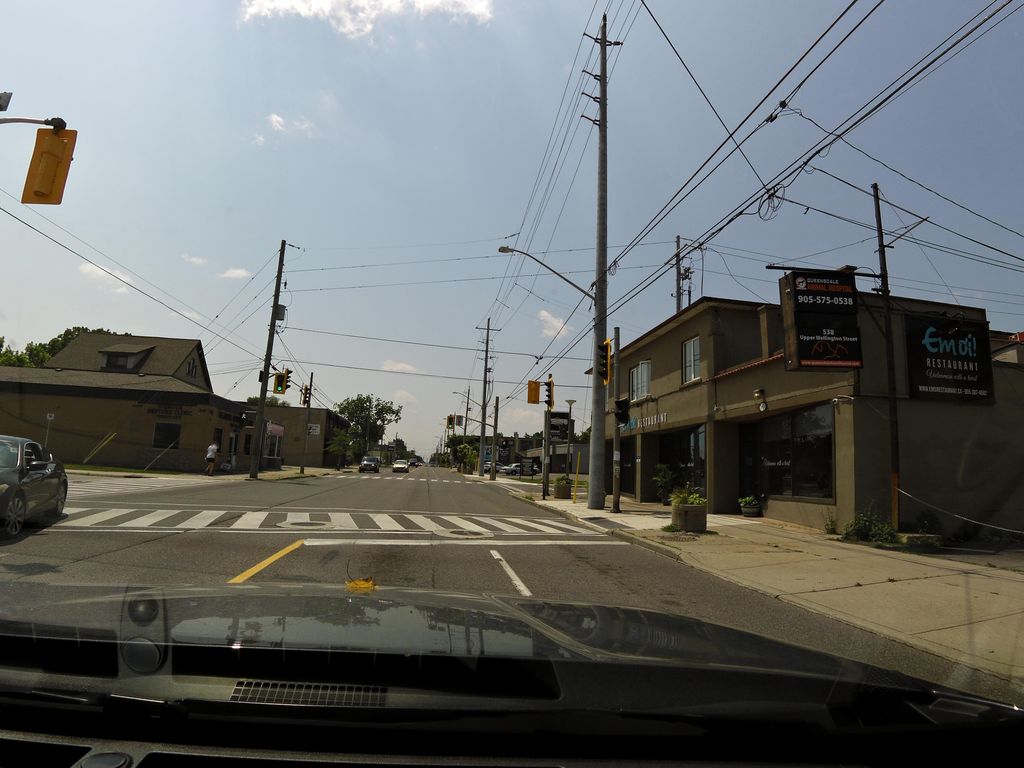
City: hamilton